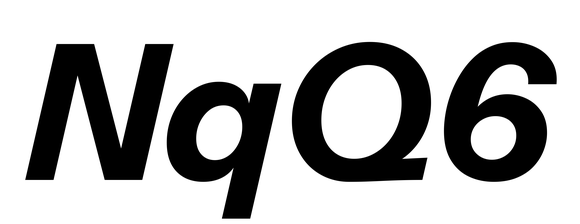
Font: InstrumentSans-Italic_Bold_Italic